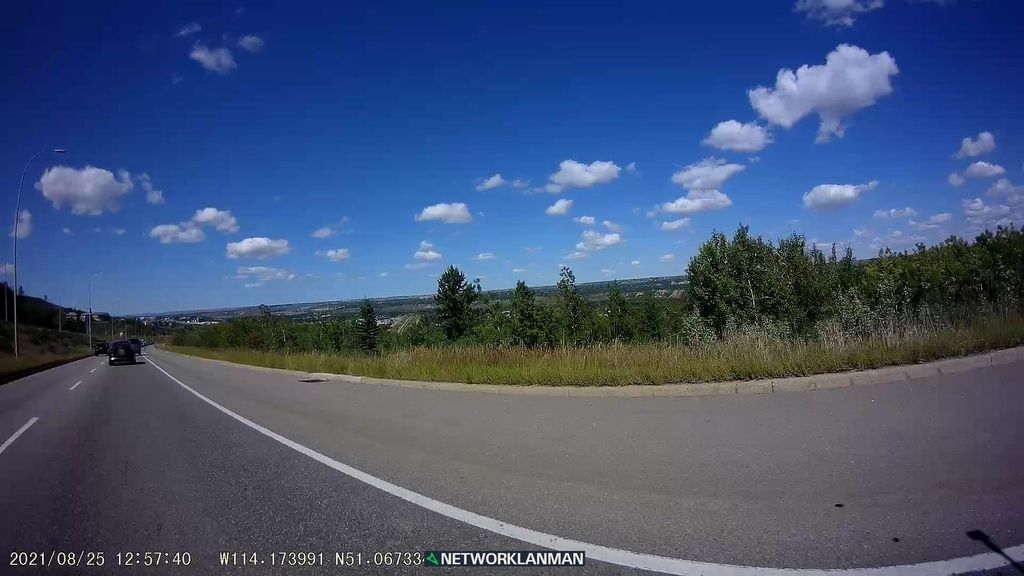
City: calgary